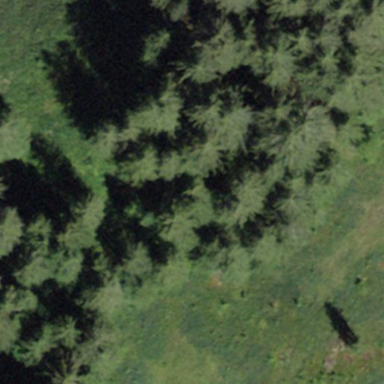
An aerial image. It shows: Forest area.